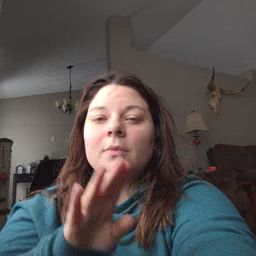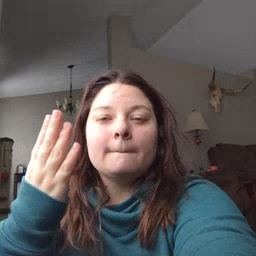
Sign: open